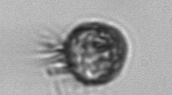
Label: Ciliophora